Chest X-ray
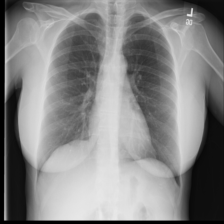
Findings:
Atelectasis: negative
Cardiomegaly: negative
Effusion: negative
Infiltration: negative
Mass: negative
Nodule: negative
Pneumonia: negative
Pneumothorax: negative
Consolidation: negative
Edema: negative
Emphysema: negative
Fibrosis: negative
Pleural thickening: negative
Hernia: negative